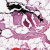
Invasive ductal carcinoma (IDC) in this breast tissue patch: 0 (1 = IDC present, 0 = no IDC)